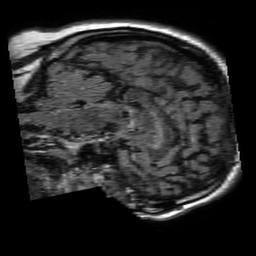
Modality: FLAIR
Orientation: sagittal
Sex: male
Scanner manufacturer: philips
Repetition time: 11 s
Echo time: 0.125 s